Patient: sex M, age 33
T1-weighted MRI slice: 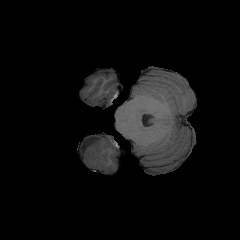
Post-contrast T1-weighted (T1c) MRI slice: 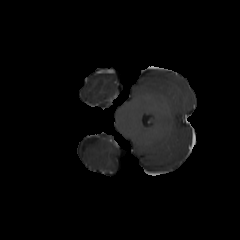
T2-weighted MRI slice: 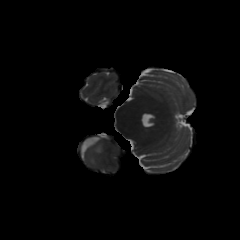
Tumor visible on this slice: yes
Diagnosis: Astrocytoma, IDH-mutant
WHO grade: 4